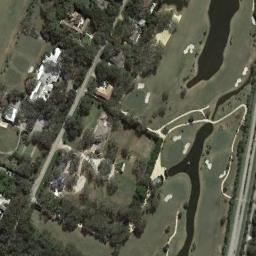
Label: golf_course